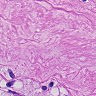
Metastatic tissue present: yes